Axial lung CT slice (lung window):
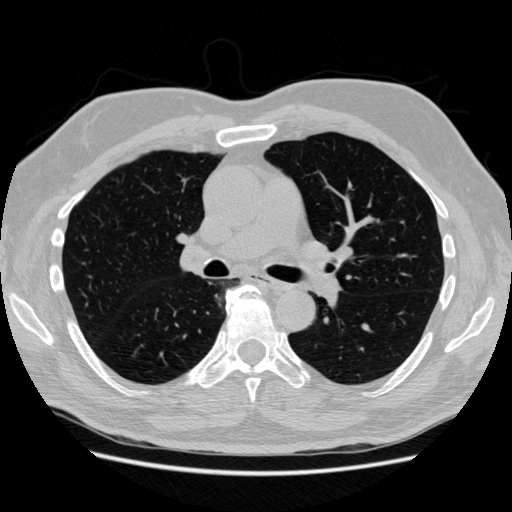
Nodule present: no